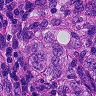
Metastatic tissue present: yes